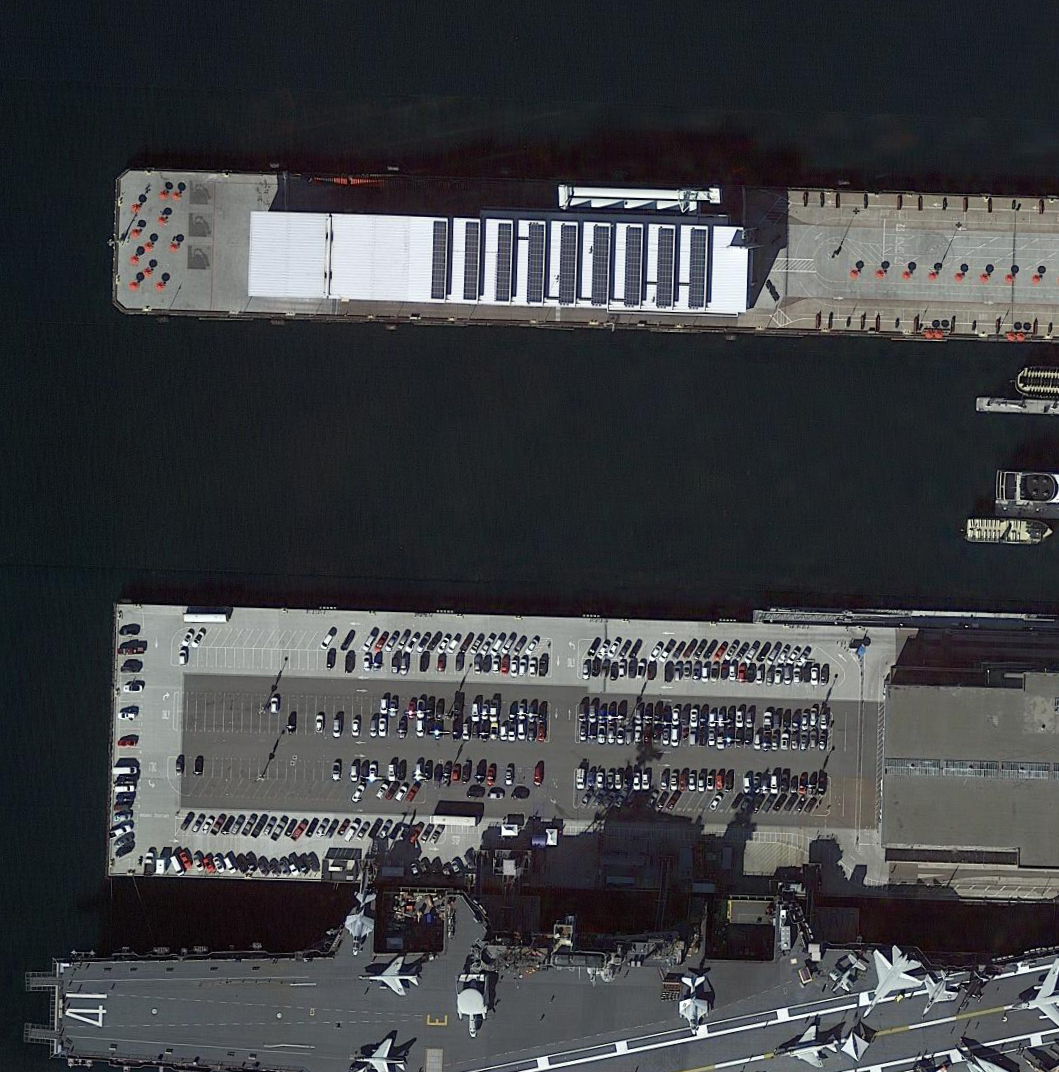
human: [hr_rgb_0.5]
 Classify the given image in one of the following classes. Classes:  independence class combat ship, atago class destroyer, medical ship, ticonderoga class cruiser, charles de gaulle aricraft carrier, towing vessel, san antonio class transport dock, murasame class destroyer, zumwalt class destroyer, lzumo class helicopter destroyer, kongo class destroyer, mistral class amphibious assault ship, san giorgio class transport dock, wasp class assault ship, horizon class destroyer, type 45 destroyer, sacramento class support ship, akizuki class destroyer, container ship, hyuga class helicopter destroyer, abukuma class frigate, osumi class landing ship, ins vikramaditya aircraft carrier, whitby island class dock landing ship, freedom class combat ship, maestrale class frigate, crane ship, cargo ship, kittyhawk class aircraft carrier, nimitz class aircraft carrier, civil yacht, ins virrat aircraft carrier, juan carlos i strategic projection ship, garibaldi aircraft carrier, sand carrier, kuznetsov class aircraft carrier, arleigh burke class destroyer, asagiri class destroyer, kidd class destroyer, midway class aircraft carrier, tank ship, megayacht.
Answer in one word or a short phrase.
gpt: Midway class aircraft carrier